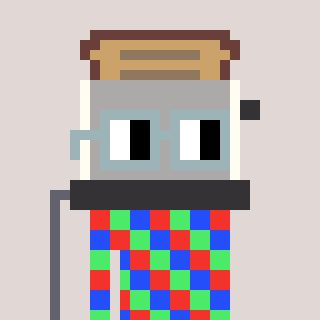
a pixel art character with square dark gray glasses, a toaster-shaped head and a bege-colored body on a warm background